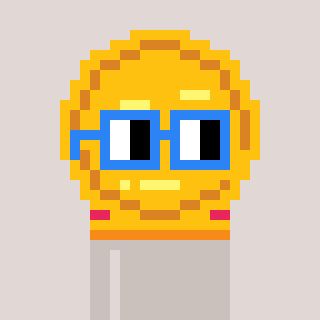
a pixel art character with square blue glasses, a medal-shaped head and a foggrey-colored body on a warm background